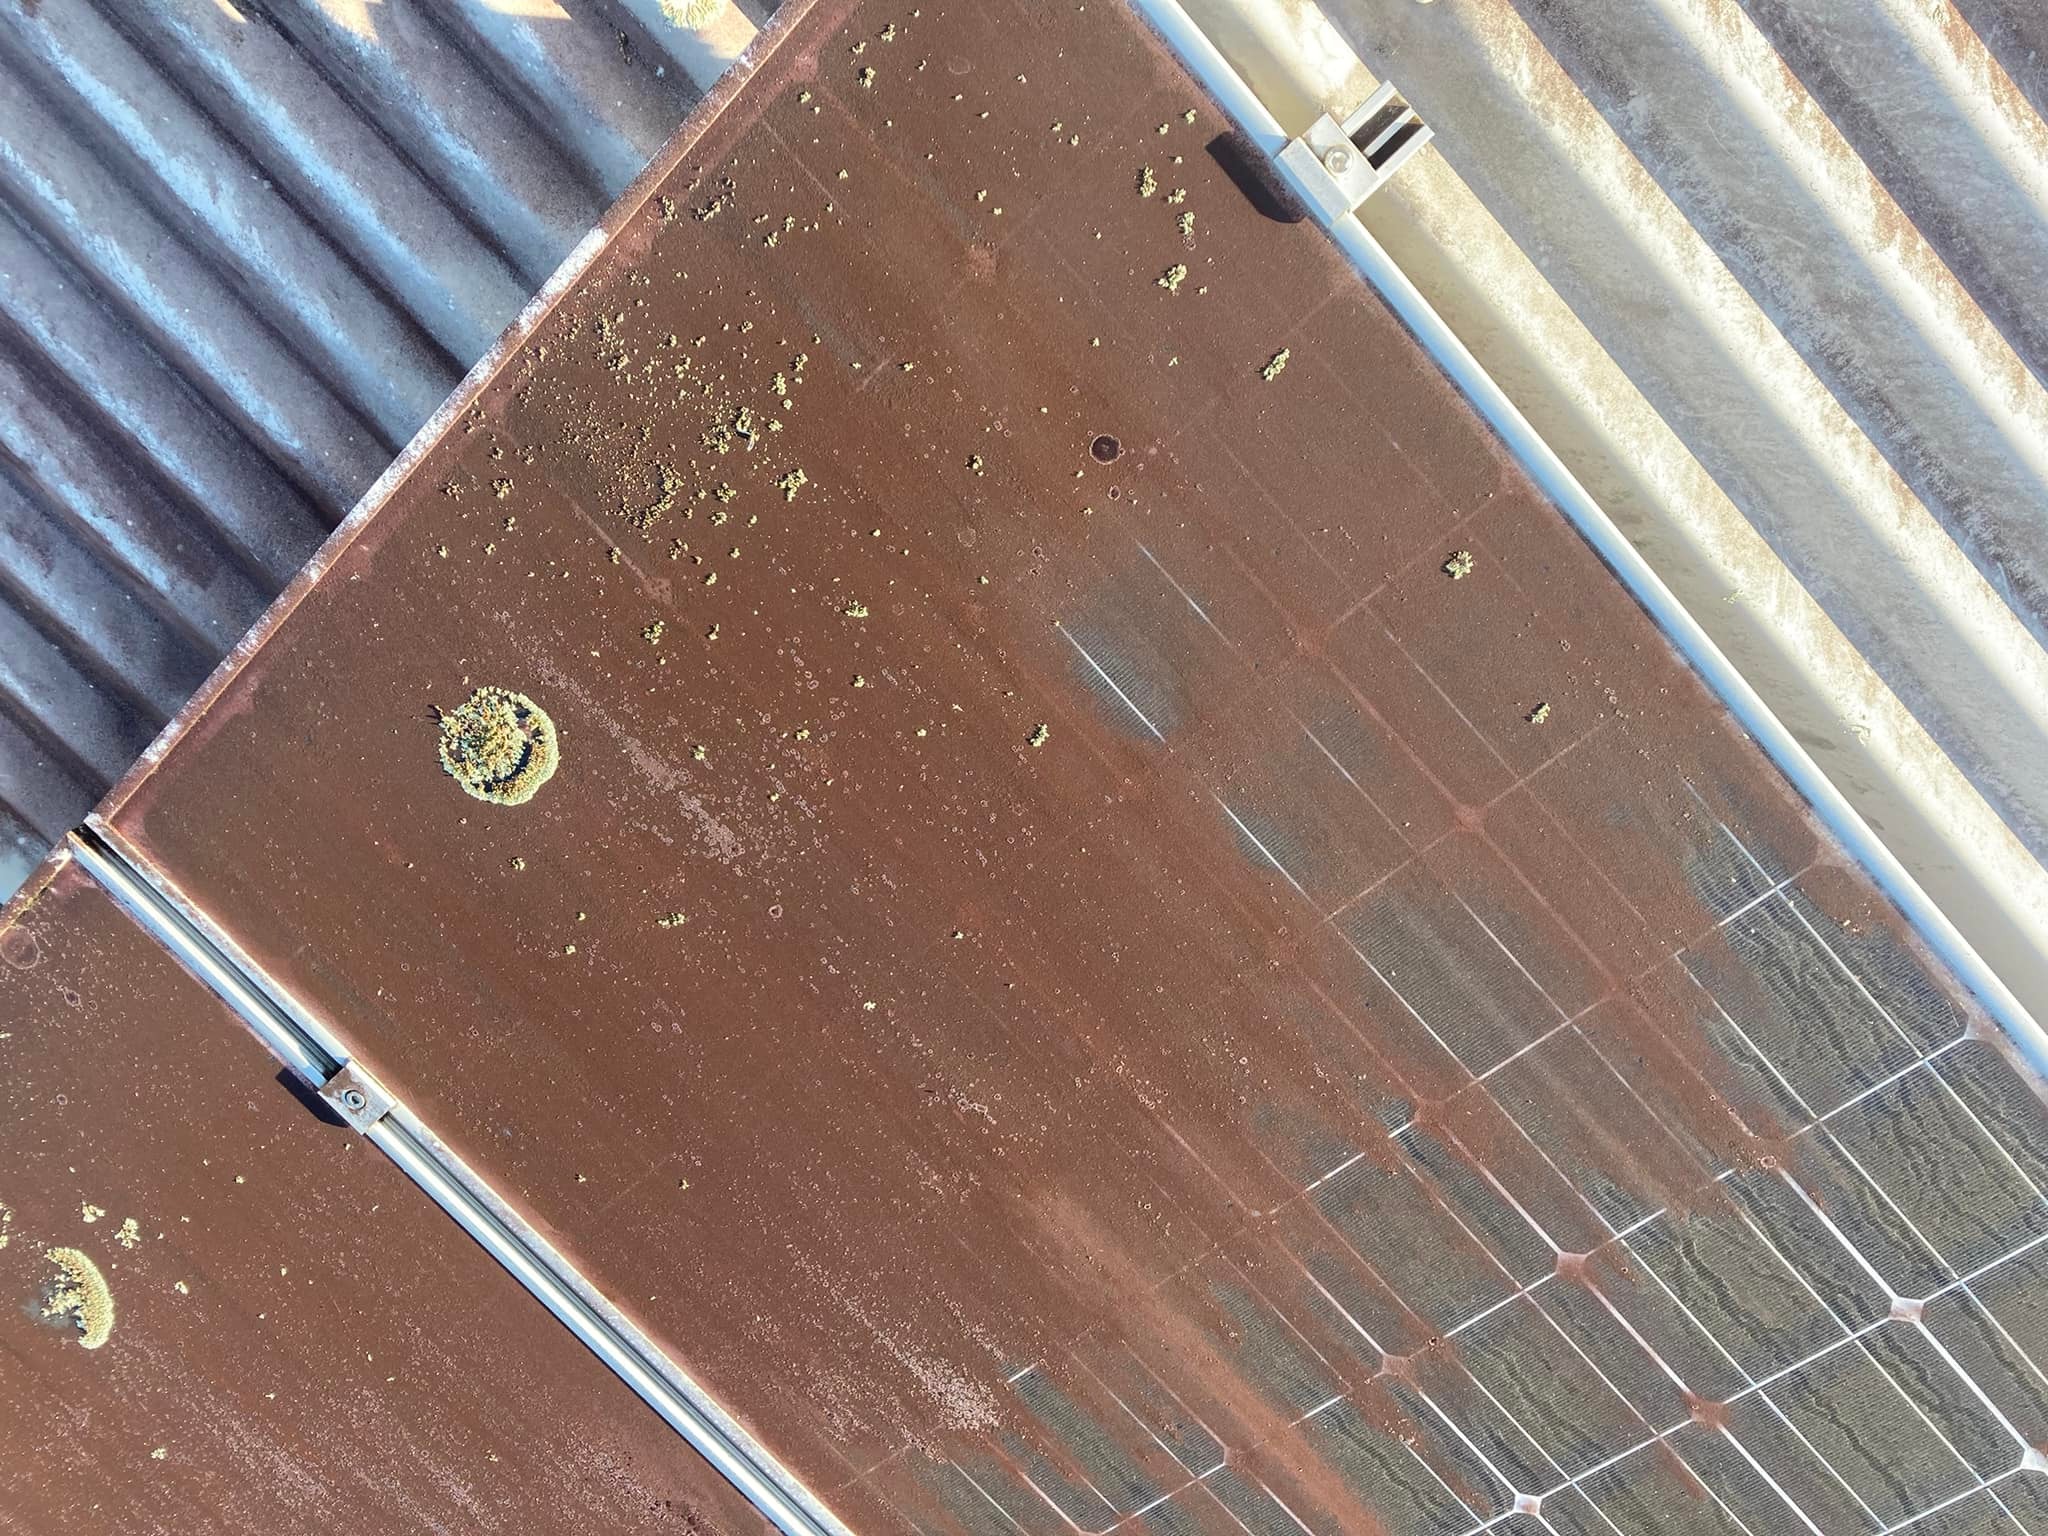
Label: Dusty